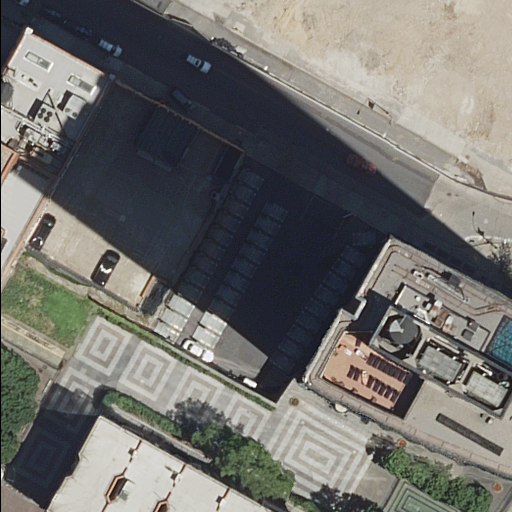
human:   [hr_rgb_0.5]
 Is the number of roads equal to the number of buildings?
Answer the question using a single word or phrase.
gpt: no

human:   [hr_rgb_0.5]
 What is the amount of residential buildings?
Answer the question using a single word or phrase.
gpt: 6

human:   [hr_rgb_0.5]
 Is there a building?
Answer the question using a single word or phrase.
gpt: yes

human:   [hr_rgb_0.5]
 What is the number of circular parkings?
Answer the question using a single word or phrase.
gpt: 0

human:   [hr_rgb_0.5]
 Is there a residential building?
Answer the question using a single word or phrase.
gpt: yes

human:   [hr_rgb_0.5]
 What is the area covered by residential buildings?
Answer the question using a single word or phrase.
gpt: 3359m2

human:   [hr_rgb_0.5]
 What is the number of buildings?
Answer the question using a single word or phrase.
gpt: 6

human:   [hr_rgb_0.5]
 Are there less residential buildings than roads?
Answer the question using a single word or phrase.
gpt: no

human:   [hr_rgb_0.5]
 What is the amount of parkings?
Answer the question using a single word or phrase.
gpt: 1

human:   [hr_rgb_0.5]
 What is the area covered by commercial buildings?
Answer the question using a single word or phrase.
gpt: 0m2

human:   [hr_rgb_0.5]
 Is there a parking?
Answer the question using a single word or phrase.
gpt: yes

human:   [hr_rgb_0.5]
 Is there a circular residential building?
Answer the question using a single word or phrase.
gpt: no

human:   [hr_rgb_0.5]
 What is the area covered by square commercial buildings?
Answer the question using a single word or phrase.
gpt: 0m2

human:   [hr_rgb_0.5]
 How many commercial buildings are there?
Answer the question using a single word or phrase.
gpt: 0

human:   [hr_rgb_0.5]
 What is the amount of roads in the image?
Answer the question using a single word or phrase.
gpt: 4

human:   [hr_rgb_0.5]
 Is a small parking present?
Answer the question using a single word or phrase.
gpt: no

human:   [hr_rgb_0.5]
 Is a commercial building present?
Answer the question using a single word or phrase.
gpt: no

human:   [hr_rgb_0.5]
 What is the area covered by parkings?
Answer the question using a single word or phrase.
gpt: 1233m2

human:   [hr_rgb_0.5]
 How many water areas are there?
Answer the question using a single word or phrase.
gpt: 0

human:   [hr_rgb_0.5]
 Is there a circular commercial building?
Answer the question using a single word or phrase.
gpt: no

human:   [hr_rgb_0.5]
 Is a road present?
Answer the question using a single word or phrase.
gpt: yes

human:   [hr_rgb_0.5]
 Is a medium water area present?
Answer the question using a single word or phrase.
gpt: no

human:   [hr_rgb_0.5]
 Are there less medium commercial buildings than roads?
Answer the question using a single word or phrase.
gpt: yes

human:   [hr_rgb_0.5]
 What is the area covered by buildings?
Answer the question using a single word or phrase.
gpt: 3359m2

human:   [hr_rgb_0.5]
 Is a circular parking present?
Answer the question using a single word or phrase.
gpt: no

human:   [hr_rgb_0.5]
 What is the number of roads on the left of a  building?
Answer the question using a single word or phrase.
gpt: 2

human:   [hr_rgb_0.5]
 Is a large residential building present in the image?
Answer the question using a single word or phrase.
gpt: yes

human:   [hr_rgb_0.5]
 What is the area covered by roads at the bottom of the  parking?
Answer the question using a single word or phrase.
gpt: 0m2

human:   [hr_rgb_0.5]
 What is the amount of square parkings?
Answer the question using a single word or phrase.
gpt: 0

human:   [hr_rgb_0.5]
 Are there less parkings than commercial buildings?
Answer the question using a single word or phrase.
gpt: no

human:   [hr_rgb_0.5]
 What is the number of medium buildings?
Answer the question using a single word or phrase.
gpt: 2

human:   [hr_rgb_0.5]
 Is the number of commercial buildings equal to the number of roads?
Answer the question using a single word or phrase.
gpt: no

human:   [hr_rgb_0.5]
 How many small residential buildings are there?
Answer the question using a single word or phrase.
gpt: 1

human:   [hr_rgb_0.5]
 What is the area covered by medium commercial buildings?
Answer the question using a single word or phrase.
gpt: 0m2

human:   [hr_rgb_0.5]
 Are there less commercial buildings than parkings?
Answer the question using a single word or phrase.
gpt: yes

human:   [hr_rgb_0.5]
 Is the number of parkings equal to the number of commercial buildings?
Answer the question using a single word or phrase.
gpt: no

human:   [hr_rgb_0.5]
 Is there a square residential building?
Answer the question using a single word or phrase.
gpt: no

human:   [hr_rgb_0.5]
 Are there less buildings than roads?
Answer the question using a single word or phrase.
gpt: no

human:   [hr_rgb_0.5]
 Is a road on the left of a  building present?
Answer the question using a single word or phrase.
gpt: yes

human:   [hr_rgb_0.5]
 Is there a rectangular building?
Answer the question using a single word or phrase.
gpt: yes

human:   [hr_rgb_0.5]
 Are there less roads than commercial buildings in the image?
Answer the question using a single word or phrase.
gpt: no

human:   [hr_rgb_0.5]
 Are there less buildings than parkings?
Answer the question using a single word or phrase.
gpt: no

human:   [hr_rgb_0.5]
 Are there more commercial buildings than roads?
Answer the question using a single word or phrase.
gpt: no

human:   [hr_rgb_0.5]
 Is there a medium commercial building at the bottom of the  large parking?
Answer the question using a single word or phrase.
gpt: no

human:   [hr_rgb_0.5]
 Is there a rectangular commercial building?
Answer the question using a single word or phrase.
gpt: no

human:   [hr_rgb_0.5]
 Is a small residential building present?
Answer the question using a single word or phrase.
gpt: yes

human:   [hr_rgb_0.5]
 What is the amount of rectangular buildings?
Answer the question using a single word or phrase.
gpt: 3

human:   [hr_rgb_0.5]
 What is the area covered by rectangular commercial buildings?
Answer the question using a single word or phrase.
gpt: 0m2

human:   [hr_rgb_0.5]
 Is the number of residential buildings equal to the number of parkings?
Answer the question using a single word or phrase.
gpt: no

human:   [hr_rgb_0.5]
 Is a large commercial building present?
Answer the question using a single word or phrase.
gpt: no

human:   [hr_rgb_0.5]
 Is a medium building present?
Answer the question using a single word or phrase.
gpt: yes

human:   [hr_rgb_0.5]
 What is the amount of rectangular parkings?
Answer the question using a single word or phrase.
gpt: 1

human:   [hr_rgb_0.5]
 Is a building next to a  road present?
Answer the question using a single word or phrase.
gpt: yes

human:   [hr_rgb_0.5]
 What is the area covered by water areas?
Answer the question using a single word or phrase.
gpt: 0m2

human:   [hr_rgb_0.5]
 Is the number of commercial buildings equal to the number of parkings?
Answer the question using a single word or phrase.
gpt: no

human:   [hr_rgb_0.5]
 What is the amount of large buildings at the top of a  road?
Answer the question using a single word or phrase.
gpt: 3

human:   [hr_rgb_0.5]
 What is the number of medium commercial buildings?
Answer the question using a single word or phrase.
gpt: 0

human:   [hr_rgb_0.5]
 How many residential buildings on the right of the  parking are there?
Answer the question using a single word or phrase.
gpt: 1

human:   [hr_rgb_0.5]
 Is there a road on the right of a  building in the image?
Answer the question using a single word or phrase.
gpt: yes

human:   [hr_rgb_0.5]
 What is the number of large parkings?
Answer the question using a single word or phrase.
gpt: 1

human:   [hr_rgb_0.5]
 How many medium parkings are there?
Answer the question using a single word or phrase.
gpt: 0

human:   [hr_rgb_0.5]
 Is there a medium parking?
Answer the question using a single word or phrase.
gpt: no

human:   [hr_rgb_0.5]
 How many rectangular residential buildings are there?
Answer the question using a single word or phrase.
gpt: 3

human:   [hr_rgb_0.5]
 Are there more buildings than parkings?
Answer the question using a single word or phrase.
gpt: yes